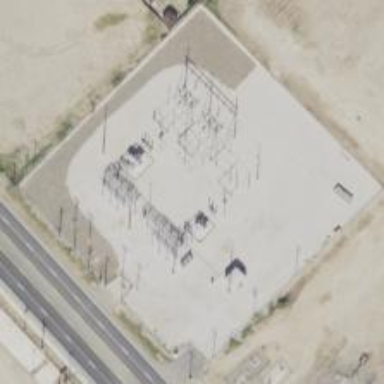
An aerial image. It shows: Outdoor distribution substation protected by fence.